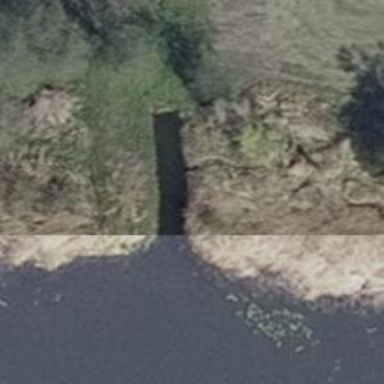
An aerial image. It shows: Culvert tunnel.